Question: I want to make a type of view where I have a custom cell to show the item list and a button to add and remove items (+/-).
When I click the add or remove button I want it to work for only one cell and increase the value of the cell.
For now, it works but it increases everything in the cell, how can I manage this for each independent cell ?
'''
- (UITableViewCell *)tableView:(UITableView *)tableView
cellForRowAtIndexPath:(NSIndexPath *)indexPath {
TableViewCell *cell =
(TableViewCell *)[_tableView dequeueReusableCellWithIdentifier:@"Cell"];
cell.addButton.tag = indexPath.row;
cell.removeButton.tag = indexPath.row;
cell.itemName.text = [models objectAtIndex:indexPath.row];
cell.itemPrice.text = [[stock objectAtIndex:indexPath.row] stringValue];
cell.count = [NSNumber numberWithInt:i];
cell.quantityLbl.text = [NSString stringWithFormat:@"%@", cell.count];
cell.quantityLbl.layer.cornerRadius = YES;
cell.quantityLbl.layer.borderWidth = 1.0;
return cell;
}
'''
On add Button:-
'''
- (IBAction)addButton:(id)sender {
NSInteger num = [sender tag];
i = i + 1;
NSIndexPath *rowToReload = [NSIndexPath indexPathForRow:num inSection:0];
NSArray *rowsToReload = [NSArray arrayWithObjects:rowToReload, nil];
[_tableView reloadRowsAtIndexPaths:rowsToReload
withRowAnimation:UITableViewRowAnimationNone];
}
'''

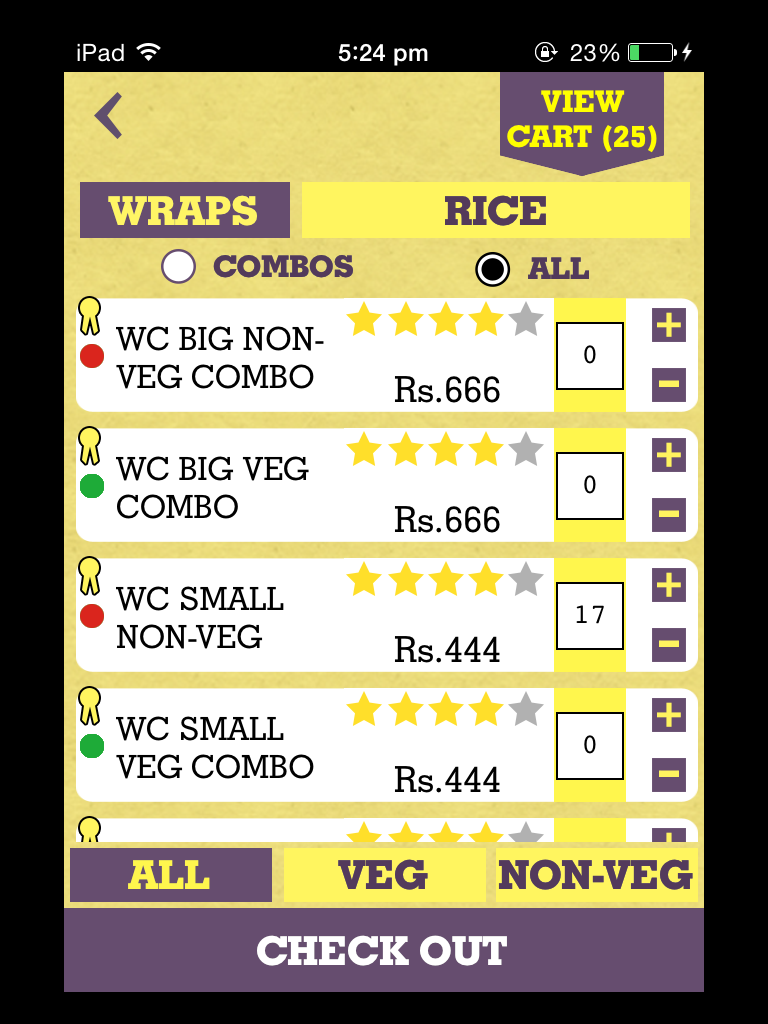
Answer: '''
-(IBAction)addButton:(id)sender{
TableViewCell *cell;
// check device version
if(SYSTEM_VERSION_GREATER_THAN_OR_EQUAL_TO(@"8.0")){
cell = (TableViewCell*)((UIButton*)sender).superview.superview.superview;
}
else{
cell = (TableViewCell*)((UIButton*)sender).superview.superview.superview.superview;
}
cell.lblNumber.text = [NSString stringWithFormat:@"%d",[cell.lblNumber.text intValue]+1];
}
'''
# macro
'''
#define SYSTEM_VERSION_GREATER_THAN_OR_EQUAL_TO(v) ([[[UIDevice currentDevice] systemVersion] compare:v options:NSNumericSearch] != NSOrderedAscending)
'''